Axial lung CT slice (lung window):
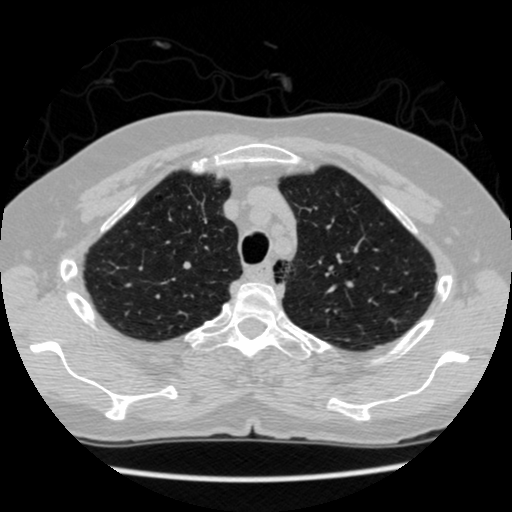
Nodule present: no